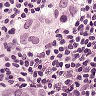
Metastatic tissue present: yes